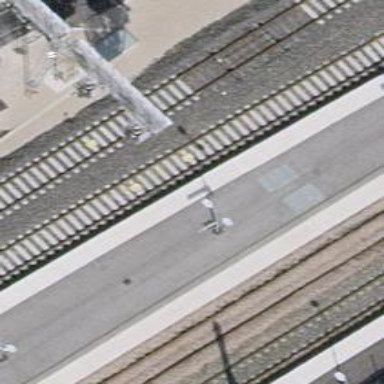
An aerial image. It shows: Railway signal.